Question: Hello I have developed a UI in WPF and I am using that UI into PowerShell, I want to change the Titlebar color for that I have implemented a Custome Templete and it's working but I don't know how to handle click event of Minimize maximiz and close button of windows,
below is my code.
'''
[xml]$xaml = @"
<Window
xmlns="http://schemas.microsoft.com/winfx/2006/xaml/presentation"
xmlns:x="http://schemas.microsoft.com/winfx/2006/xaml"
Title="MainWindow" Height="350" Width="525" Style="{DynamicResource MetroWindowStyle}">
<Window.Resources>
<Style x:Key="MetroWindowStyle" TargetType="{x:Type Window}">
<Setter Property="Foreground" Value="{DynamicResource {x:Static SystemColors.WindowTextBrushKey}}"/>
<Setter Property="Background" Value="{DynamicResource {x:Static SystemColors.WindowBrushKey}}"/>
<Setter Property="WindowStyle" Value="None" />
<Setter Property="Template">
<Setter.Value>
<ControlTemplate TargetType="{x:Type Window}">
<Grid>
<Border x:Name="MainBorder" BorderThickness="0" Background="#FFEEE1E1" >
<DockPanel LastChildFill="True">
<Border x:Name="PART_TITLEBAR" BorderThickness="1" BorderBrush="Black" Margin="0,0,0,0" Height="40" DockPanel.Dock="Top" Background="Transparent">
<DockPanel LastChildFill="False">
<TextBlock Margin="4,0,0,4" VerticalAlignment="Center"
Foreground="Red" TextWrapping="NoWrap"
Text="{TemplateBinding Title}" FontSize="16" />
<Button Name="PART_CLOSE" DockPanel.Dock="Right"
VerticalAlignment="Center" Margin="5"
Height="20" Width="20"
Style="{DynamicResource MetroWindowButtonStyle}"
>
<Path Data="F1M54.0573,47.8776L38.1771,31.9974 54.0547,16.1198C55.7604,14.4141 55.7604,11.6511 54.0573,9.94531 52.3516,8.23962 49.5859,8.23962 47.8802,9.94531L32.0026,25.8229 16.1224,9.94531C14.4167,8.23962 11.6511,8.23962 9.94794,9.94531 8.24219,11.6511 8.24219,14.4141 9.94794,16.1198L25.8255,32 9.94794,47.8776C8.24219,49.5834 8.24219,52.3477 9.94794,54.0534 11.6511,55.7572 14.4167,55.7585 16.1224,54.0534L32.0026,38.1745 47.8802,54.0534C49.5859,55.7585 52.3516,55.7572 54.0573,54.0534 55.7604,52.3477 55.763,49.5834 54.0573,47.8776z"
Stretch="Uniform" Fill="#FFAAAAAA" Width="10" Margin="0,0,0,0" ></Path>
</Button>
<Button x:Name="PART_MAXIMIZE_RESTORE"
DockPanel.Dock="Right" Margin="5"
HorizontalAlignment="Center" VerticalAlignment="Center"
Height="20" Width="20" Style="{DynamicResource MetroWindowButtonStyle}">
<Path Data="M4.<PHONE>,23.127279L4.<PHONE>,47.283243 47.117023,47.283243 47.117023,23.127279z M0,10.684L53.755001,10.684 53.755001,51.668001 0,51.668001z M8.<PHONE>,0L58.668022,0 64,0 64,5.<PHONE> 64,45.317999 58.668022,45.317999 58.668022,5.<PHONE> 8.<PHONE>,5.6864691z"
Stretch="Uniform" Fill="#FFAAAAAA" Width="10" Margin="0,0,0,0" ></Path>
</Button>
<Button x:Name="PART_MINIMIZE"
HorizontalAlignment="Center"
VerticalAlignment="Center" Margin="5"
DockPanel.Dock="Right"
Height="20" Width="20" Style="{DynamicResource MetroWindowButtonStyle}"
VerticalContentAlignment="Bottom">
<Button.Content>
<Path Data="M0,20L53.333,20 53.333,8.888 0,8.888z"
Stretch="Uniform" Fill="#FFAAAAAA" Width="10" Margin="0,0,0,5"></Path>
</Button.Content>
</Button>
</DockPanel>
</Border>
<AdornerDecorator DockPanel.Dock="Bottom">
<ContentPresenter ContentTemplate="{TemplateBinding ContentTemplate}" Content="{TemplateBinding Content}" ContentStringFormat="{TemplateBinding ContentStringFormat}"/>
</AdornerDecorator>
</DockPanel>
</Border>
</Grid>
</ControlTemplate>
</Setter.Value>
</Setter>
<Style.Triggers>
<Trigger Property="ResizeMode" Value="CanResizeWithGrip">
<Setter Property="Template">
<Setter.Value>
<ControlTemplate TargetType="{x:Type Window}">
<Border BorderBrush="{TemplateBinding BorderBrush}" BorderThickness="{TemplateBinding BorderThickness}" Background="{TemplateBinding Background}">
<Grid>
<AdornerDecorator>
<ContentPresenter ContentTemplate="{TemplateBinding ContentTemplate}" Content="{TemplateBinding Content}" ContentStringFormat="{TemplateBinding ContentStringFormat}"/>
</AdornerDecorator>
<ResizeGrip x:Name="WindowResizeGrip" HorizontalAlignment="Right" IsTabStop="False" Visibility="Collapsed" VerticalAlignment="Bottom"/>
</Grid>
</Border>
<ControlTemplate.Triggers>
<MultiTrigger>
<MultiTrigger.Conditions>
<Condition Property="ResizeMode" Value="CanResizeWithGrip"/>
<Condition Property="WindowState" Value="Normal"/>
</MultiTrigger.Conditions>
<Setter Property="Visibility" TargetName="WindowResizeGrip" Value="Visible"/>
</MultiTrigger>
</ControlTemplate.Triggers>
</ControlTemplate>
</Setter.Value>
</Setter>
</Trigger>
</Style.Triggers>
</Style>
<Style x:Key="MetroWindowButtonStyle" TargetType="{x:Type Button}">
<Setter Property="FocusVisualStyle">
<Setter.Value>
<Style>
<Setter Property="Control.Template">
<Setter.Value>
<ControlTemplate>
<Rectangle Margin="2" SnapsToDevicePixels="True" Stroke="{DynamicResource {x:Static SystemColors.ControlTextBrushKey}}" StrokeThickness="1" StrokeDashArray="1 2"/>
</ControlTemplate>
</Setter.Value>
</Setter>
</Style>
</Setter.Value>
</Setter>
<Setter Property="Background" Value="{x:Null}"/>
<Setter Property="BorderBrush" Value="#FF707070"/>
<Setter Property="Foreground" Value="{DynamicResource {x:Static SystemColors.ControlTextBrushKey}}"/>
<Setter Property="BorderThickness" Value="0"/>
<Setter Property="HorizontalContentAlignment" Value="Center"/>
<Setter Property="VerticalContentAlignment" Value="Center"/>
<Setter Property="Padding" Value="1"/>
<Setter Property="Template">
<Setter.Value>
<ControlTemplate TargetType="{x:Type Button}">
<Border x:Name="border" BorderBrush="{TemplateBinding BorderBrush}" BorderThickness="{TemplateBinding BorderThickness}" Background="{TemplateBinding Background}" SnapsToDevicePixels="True">
<ContentPresenter x:Name="contentPresenter" ContentTemplate="{TemplateBinding ContentTemplate}" Content="{TemplateBinding Content}" ContentStringFormat="{TemplateBinding ContentStringFormat}" Focusable="False" HorizontalAlignment="{TemplateBinding HorizontalContentAlignment}" Margin="{TemplateBinding Padding}" RecognizesAccessKey="True" SnapsToDevicePixels="{TemplateBinding SnapsToDevicePixels}" VerticalAlignment="{TemplateBinding VerticalContentAlignment}"/>
</Border>
<ControlTemplate.Triggers>
<Trigger Property="IsDefaulted" Value="True">
<Setter Property="BorderBrush" TargetName="border" Value="{DynamicResource {x:Static SystemColors.HighlightBrushKey}}"/>
</Trigger>
<Trigger Property="IsMouseOver" Value="True">
<Setter Property="Background" TargetName="border" Value="#FFBEE6FD"/>
<Setter Property="BorderBrush" TargetName="border" Value="#FF3C7FB1"/>
</Trigger>
<Trigger Property="IsPressed" Value="True">
<Setter Property="Background" TargetName="border" Value="#FFC4E5F6"/>
<Setter Property="BorderBrush" TargetName="border" Value="#FF2C628B"/>
</Trigger>
<Trigger Property="IsEnabled" Value="False">
<Setter Property="Background" TargetName="border" Value="#FFF4F4F4"/>
<Setter Property="BorderBrush" TargetName="border" Value="#FFADB2B5"/>
<Setter Property="TextElement.Foreground" TargetName="contentPresenter" Value="#FF838383"/>
</Trigger>
</ControlTemplate.Triggers>
</ControlTemplate>
</Setter.Value>
</Setter>
</Style>
</Window.Resources>
<Grid>
<Grid.RowDefinitions>
<RowDefinition Height="35*"/>
<RowDefinition Height="55*"/>
<RowDefinition Height="57*"/>
<RowDefinition Height="172*"/>
</Grid.RowDefinitions>
<StackPanel Orientation="Horizontal" Grid.Row="0">
<TextBlock Text="Select" FontSize="15"></TextBlock>
<ComboBox x:Name="FC" Margin="10,0,0,0" HorizontalAlignment="Center" VerticalAlignment="Top" Width="78" >
</ComboBox>
<TextBlock Text="" Name="SelectedValueText" VerticalAlignment="Top" Margin="10,0,0,0"></TextBlock>
</StackPanel>
<StackPanel Grid.Row="1">
<TextBlock Text="This is Visible from A selection" Name="First" Visibility="Collapsed"></TextBlock>
</StackPanel>
<StackPanel Grid.Row="2">
<TextBlock Text="This is Visible from B selection" Name="Second" Visibility="Collapsed"></TextBlock>
</StackPanel>
</Grid>
</Window>
"@
[void] [System.Reflection.Assembly]::LoadWithPartialName("System.Drawing")
[void] [System.Reflection.Assembly]::LoadWithPartialName("System.Windows.Forms")
$reader=(New-Object System.Xml.XmlNodeReader $xaml)
$Window=[Windows.Markup.XamlReader]::Load( $reader )
$combobox=$Window.FindName('FC')
$combobox.Items.Add('A')
$combobox.Items.Add('B')
$SValue=$Window.FindName('SelectedValueText')
$First=$Window.FindName('First')
$Second=$Window.FindName('Second')
$combobox.Add_SelectionChanged({
$SValue.Text=$combobox.SelectedItem.ToString()
if ($SValue.Text -eq 'A')
{
$First.Visibility='Visible'
$Second.Visibility='Hidden'
[System.Windows.Forms.MessageBox]::Show("you select A")
}
else
{
$First.Visibility='Hidden'
$Second.Visibility='Visible'
[System.Windows.Forms.MessageBox]::Show("you Select B")
}
})
$Window.ShowDialog()
'''
below is op window

currently my Close, Maximize and Minimize button not workin can any one please help me how I can write that events in Powershell?
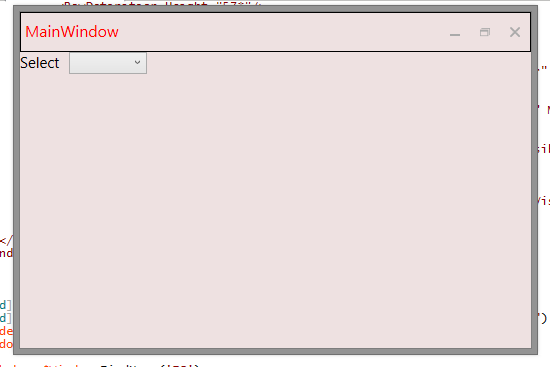
Answer: You need to use the '$Window.WindowState' property to say whether the form should be minimized, maximized or restored to normal. The code below shows how it can be done.
'''
#Minimize the Window
$MinimizeButton.Add_Click({
$Window.WindowState = 'Minimized'
})
$MaxRestoreButton.Add_Click({
If ($Window.WindowState -eq 'Normal') {
#Maximize the window
$Window.WindowState = 'Maximized'
} Else {
#Put window back to its normal size if maximized already
$Window.WindowState = 'Normal'
}
})
'''